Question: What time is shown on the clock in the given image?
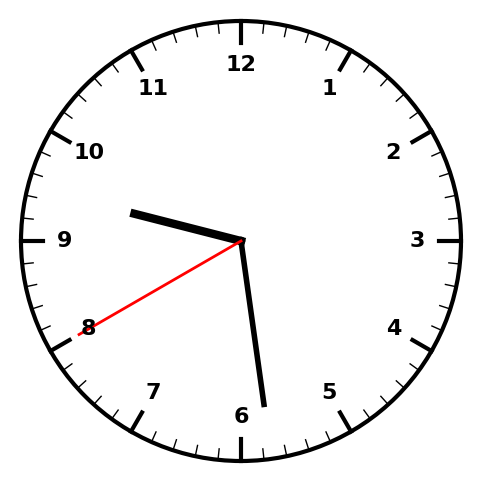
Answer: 09:28:40